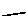
Label: line